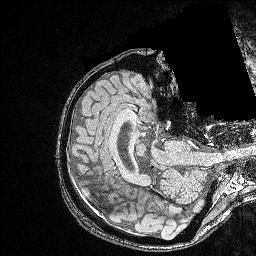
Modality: FLASH
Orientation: axial
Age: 25
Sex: male